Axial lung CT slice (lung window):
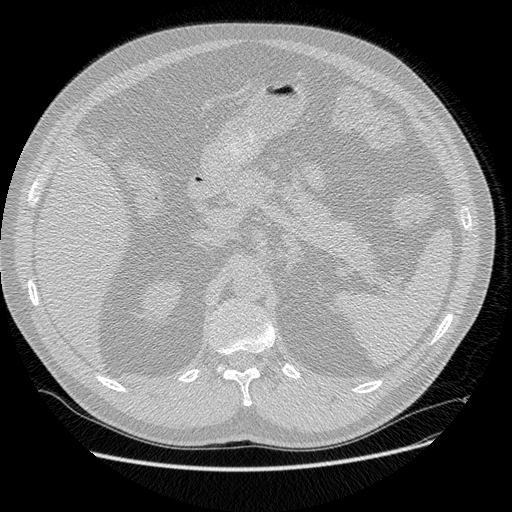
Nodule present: no